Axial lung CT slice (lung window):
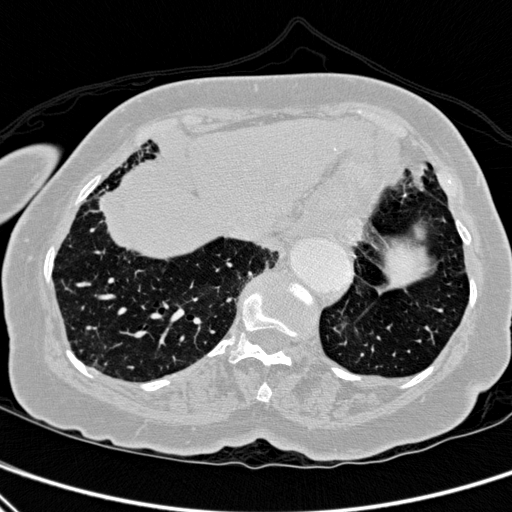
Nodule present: no